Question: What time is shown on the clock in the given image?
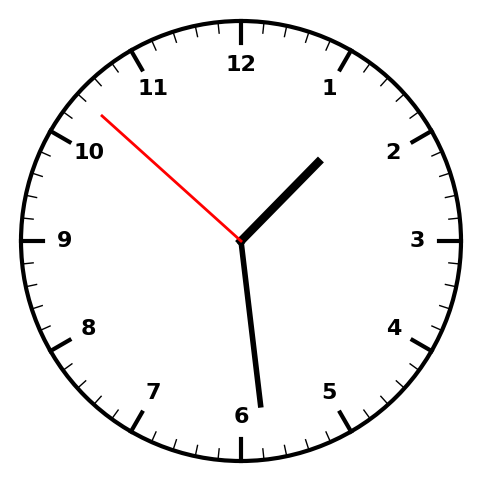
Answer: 01:28:52